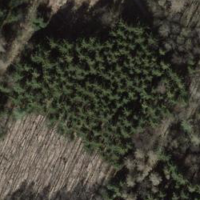
EUNIS habitat code: 44
Species observed at this site:
Lamium galeobdolon